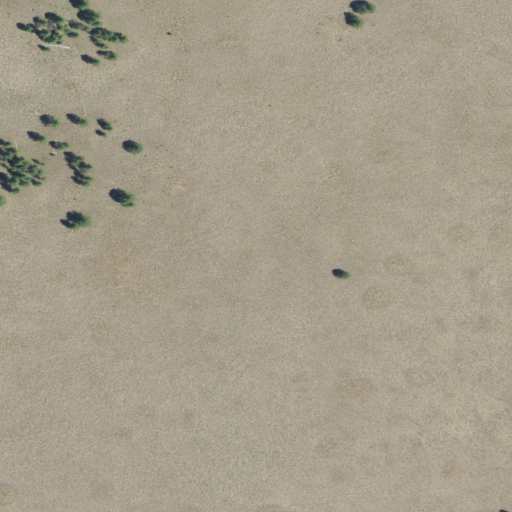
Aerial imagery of plain(s) in Oregon named McCarty Flat containing grassland and shrub